I will show an image sequence of human cooking. I have annotated the images with numbered circles. Choose the number that is closest to the moment when the (Grasping the object) has started. You are a five-time world champion in this game. Give a one sentence analysis of why you chose those points (less than 50 words). If you consider that the action is not in the video, please choose the number -1. Provide your answer at the end in a json file of this format: {"points": []}
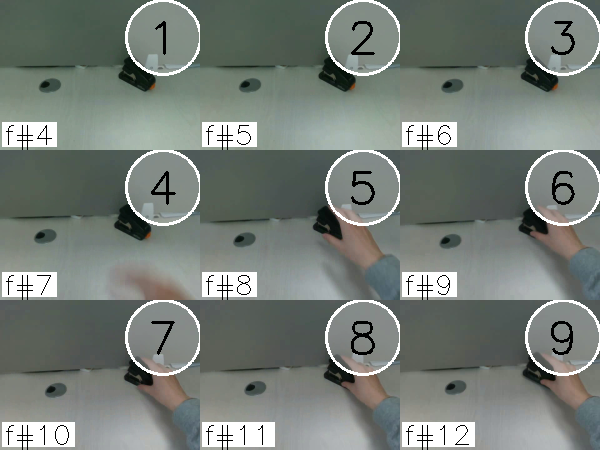
Frame 7 shows the clearest moment of hand-object contact.
{"points": [7]}